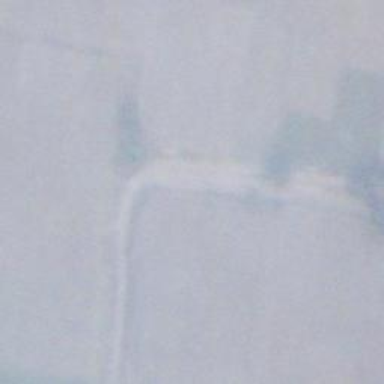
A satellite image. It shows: Unclassified road on bridge.